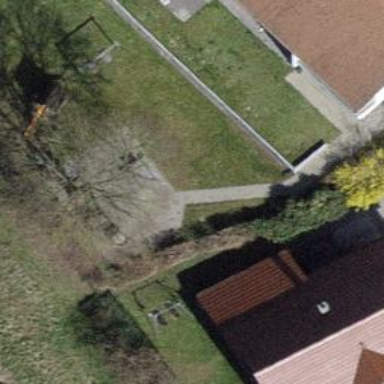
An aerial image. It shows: Building with tiled roof.